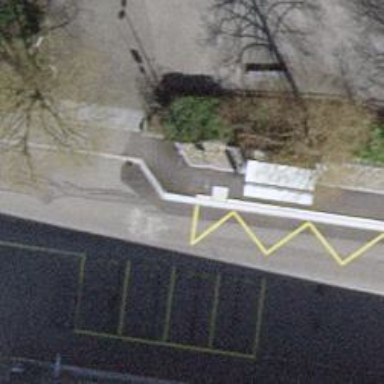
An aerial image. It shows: Bus stop equipped with public transport stop position.